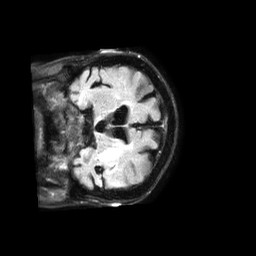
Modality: FLAIR
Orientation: coronal
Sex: female
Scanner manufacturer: philips
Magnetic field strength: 1.5 T
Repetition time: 6 s
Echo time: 0.1008 s